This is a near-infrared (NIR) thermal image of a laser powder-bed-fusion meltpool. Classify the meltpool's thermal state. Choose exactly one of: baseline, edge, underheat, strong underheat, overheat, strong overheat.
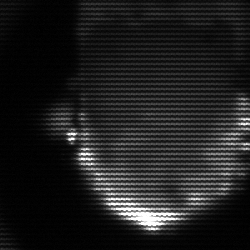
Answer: baseline